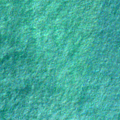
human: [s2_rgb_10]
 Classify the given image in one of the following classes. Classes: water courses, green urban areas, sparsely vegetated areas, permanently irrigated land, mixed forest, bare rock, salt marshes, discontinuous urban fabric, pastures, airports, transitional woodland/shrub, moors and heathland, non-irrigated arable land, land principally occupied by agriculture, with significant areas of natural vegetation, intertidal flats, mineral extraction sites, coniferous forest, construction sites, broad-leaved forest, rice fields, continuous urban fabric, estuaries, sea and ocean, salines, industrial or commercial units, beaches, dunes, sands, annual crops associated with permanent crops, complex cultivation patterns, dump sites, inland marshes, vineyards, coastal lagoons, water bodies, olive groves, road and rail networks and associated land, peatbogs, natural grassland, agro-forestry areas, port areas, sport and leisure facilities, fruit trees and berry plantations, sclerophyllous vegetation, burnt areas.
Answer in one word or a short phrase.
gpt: sea and ocean